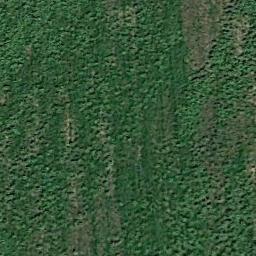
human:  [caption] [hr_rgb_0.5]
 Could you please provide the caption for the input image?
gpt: A large lush green meadow covered with green grass .

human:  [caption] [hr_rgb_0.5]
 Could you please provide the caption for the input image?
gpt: This meadow has different sparsity in different places .

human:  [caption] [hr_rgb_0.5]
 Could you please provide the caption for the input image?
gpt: The entire image is dominated by grass .

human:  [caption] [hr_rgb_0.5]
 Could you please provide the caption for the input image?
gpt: The meadow is dense but uneven .

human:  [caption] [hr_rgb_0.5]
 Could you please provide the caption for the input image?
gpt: A dense meadow with many green grass .